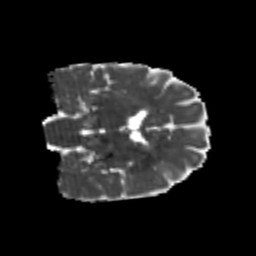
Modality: MD
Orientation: coronal
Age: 23
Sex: female
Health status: healthy
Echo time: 0.074 s